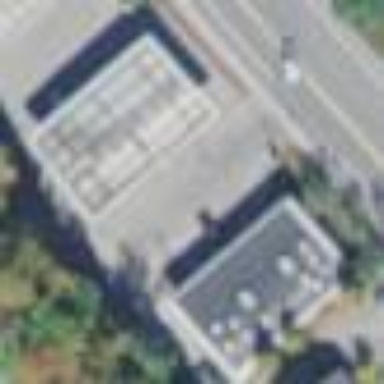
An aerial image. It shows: Fuel station.